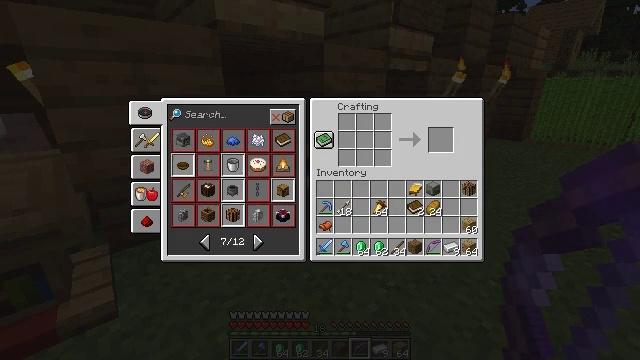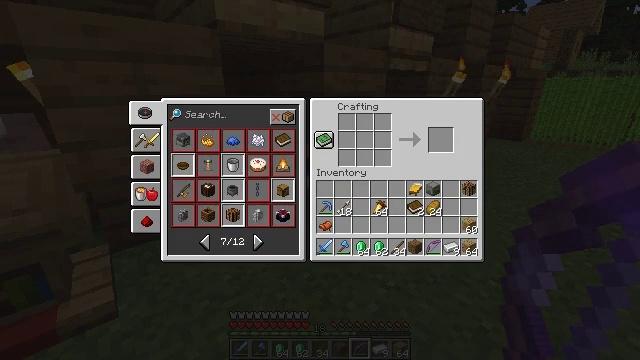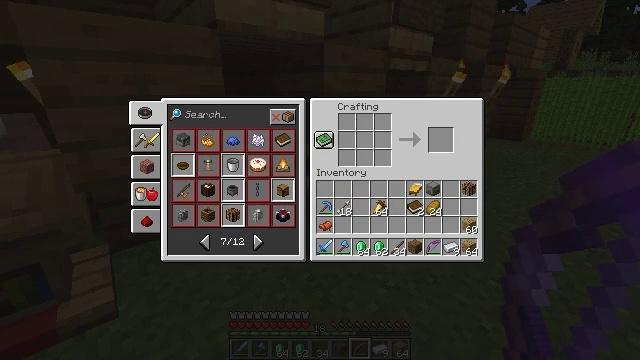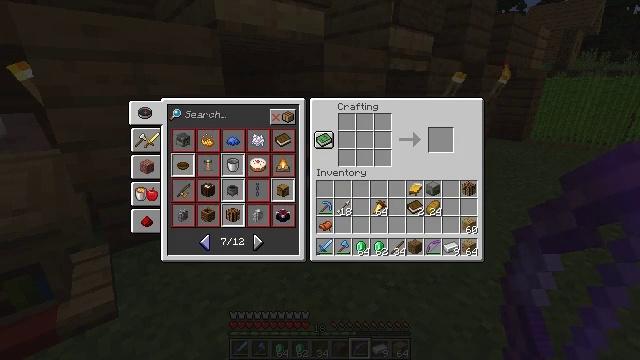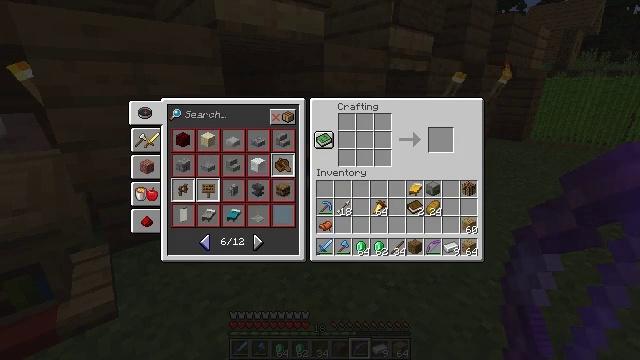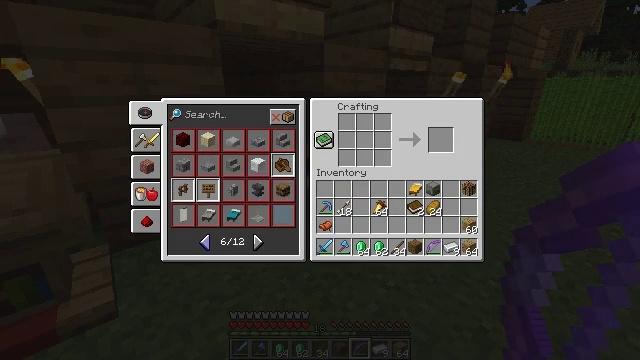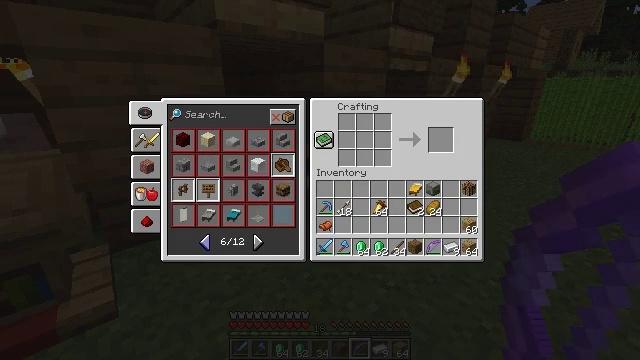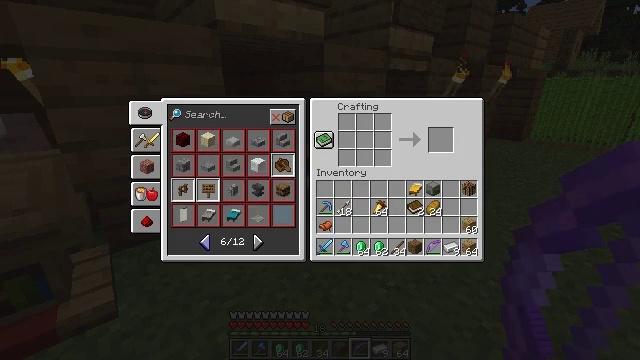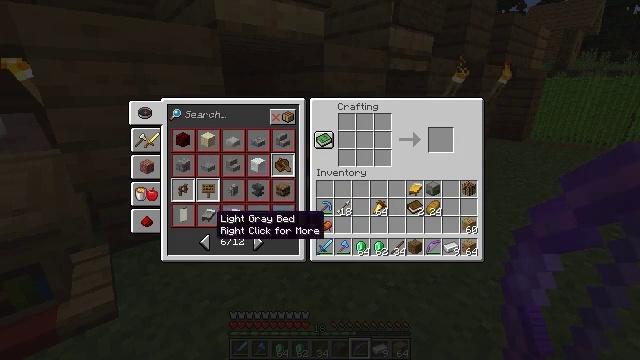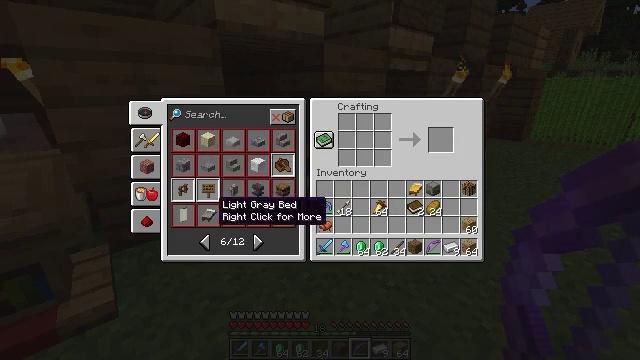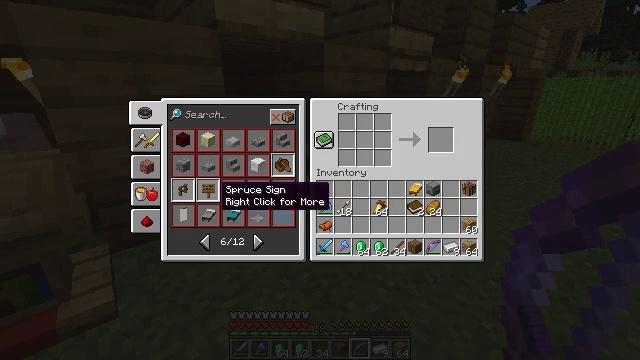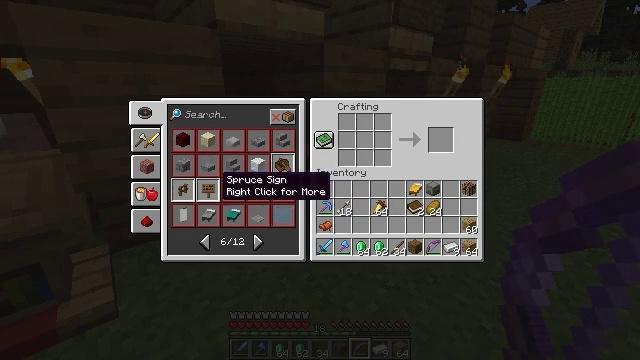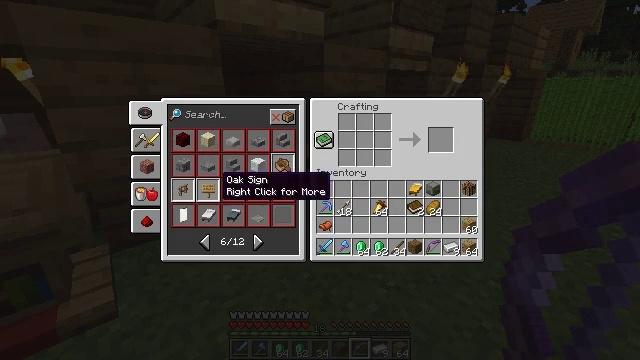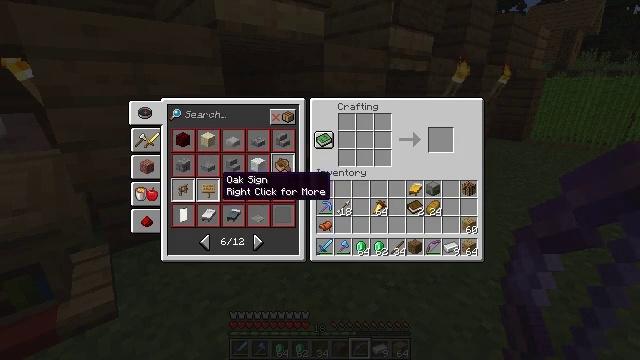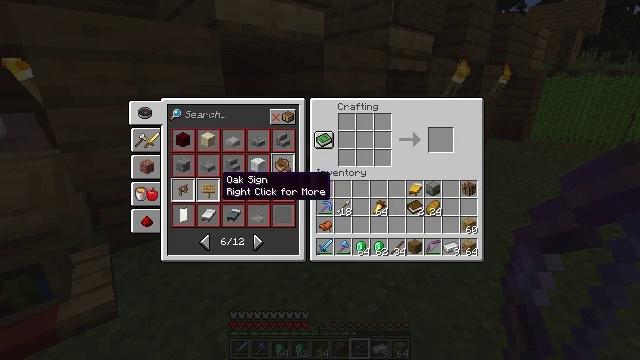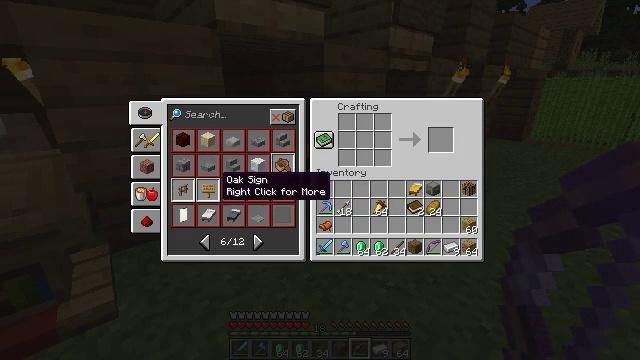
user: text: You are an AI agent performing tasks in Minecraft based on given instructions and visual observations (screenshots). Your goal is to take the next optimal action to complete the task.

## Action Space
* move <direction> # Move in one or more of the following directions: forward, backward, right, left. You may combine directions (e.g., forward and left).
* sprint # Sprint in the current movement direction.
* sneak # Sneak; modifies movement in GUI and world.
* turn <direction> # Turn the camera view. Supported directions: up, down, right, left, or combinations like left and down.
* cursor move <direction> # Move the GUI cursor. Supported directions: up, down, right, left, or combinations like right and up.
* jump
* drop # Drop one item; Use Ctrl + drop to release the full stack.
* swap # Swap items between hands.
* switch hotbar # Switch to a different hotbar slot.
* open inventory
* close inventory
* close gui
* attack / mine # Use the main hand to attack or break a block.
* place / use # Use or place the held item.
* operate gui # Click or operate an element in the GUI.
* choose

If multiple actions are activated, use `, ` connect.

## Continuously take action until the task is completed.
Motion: motion action
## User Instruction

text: Craft an oak sign.
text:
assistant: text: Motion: no_op
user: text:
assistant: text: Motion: no_op
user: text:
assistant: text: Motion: no_op
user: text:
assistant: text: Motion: operate gui
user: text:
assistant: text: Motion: operate gui
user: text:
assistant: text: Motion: operate gui
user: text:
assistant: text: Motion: no_op
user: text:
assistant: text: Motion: no_op
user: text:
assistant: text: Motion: cursor move up
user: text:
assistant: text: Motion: cursor move up
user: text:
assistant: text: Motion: sneak, cursor move up
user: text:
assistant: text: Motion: sneak
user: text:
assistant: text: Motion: sneak
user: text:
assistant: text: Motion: sneak, operate gui
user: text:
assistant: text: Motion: sneak, operate gui
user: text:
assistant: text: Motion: sneak
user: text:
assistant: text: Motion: sneak
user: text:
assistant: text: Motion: sneak, cursor move right and up
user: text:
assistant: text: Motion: cursor move right and up
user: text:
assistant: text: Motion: cursor move right and up
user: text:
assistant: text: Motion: no_op
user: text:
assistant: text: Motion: no_op
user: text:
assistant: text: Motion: no_op
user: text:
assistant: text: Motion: no_op
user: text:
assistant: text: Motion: no_op
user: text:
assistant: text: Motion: no_op
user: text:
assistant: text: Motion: no_op
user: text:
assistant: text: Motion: cursor move right
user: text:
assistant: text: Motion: no_op
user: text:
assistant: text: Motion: no_op